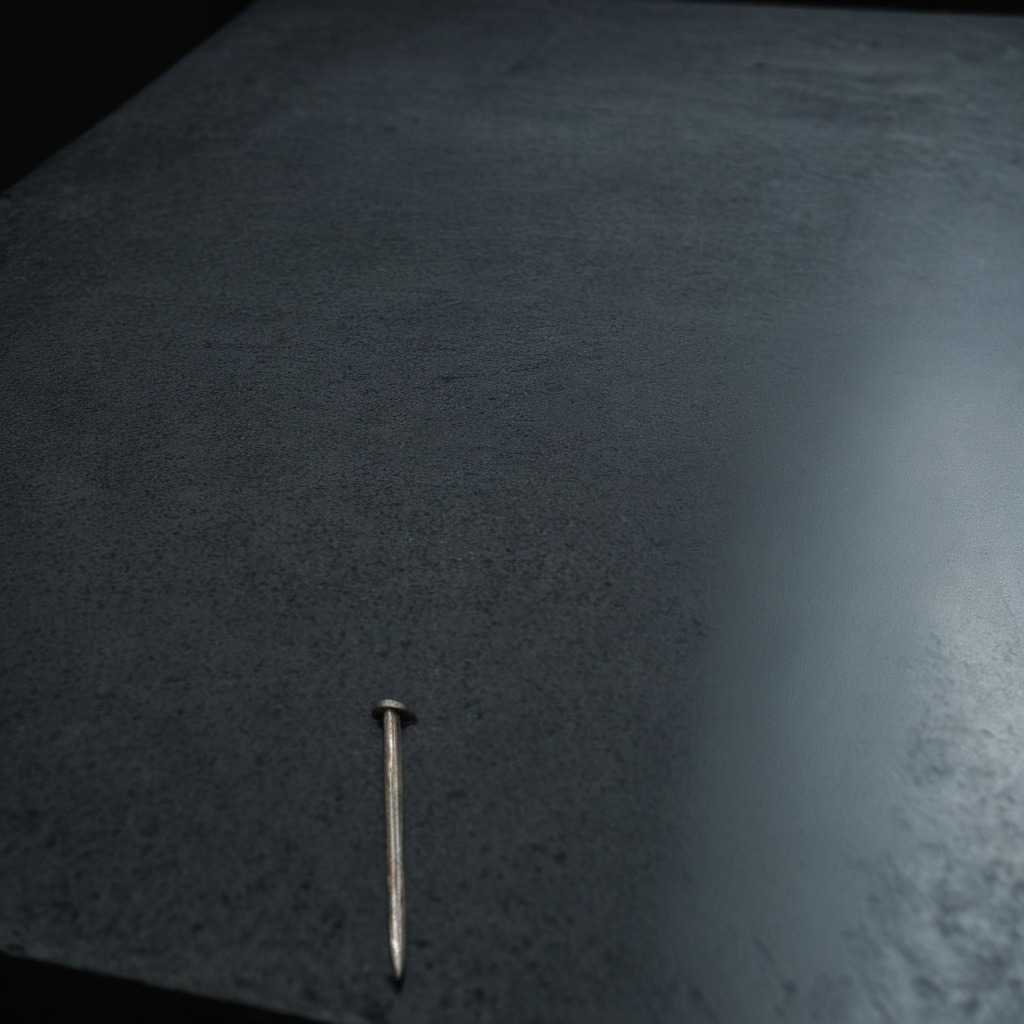
An iron nail is lying on a clean granite table inside a workshop at night.